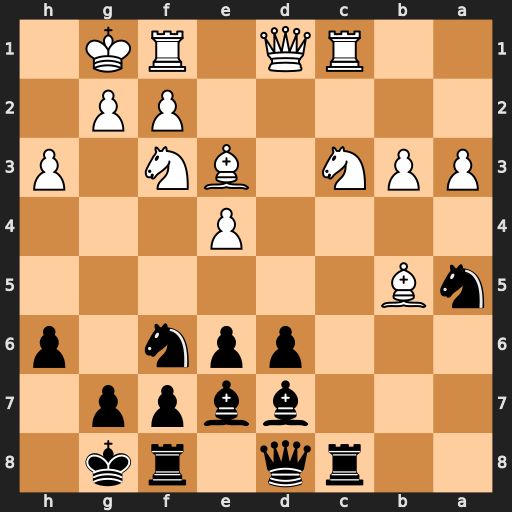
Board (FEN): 2rq1rk1/3bbpp1/3ppn1p/nB6/4P3/PPN1BN1P/5PP1/2RQ1RK1
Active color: b
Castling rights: -
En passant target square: -
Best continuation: Rxc3 Rxc3 Bxb5